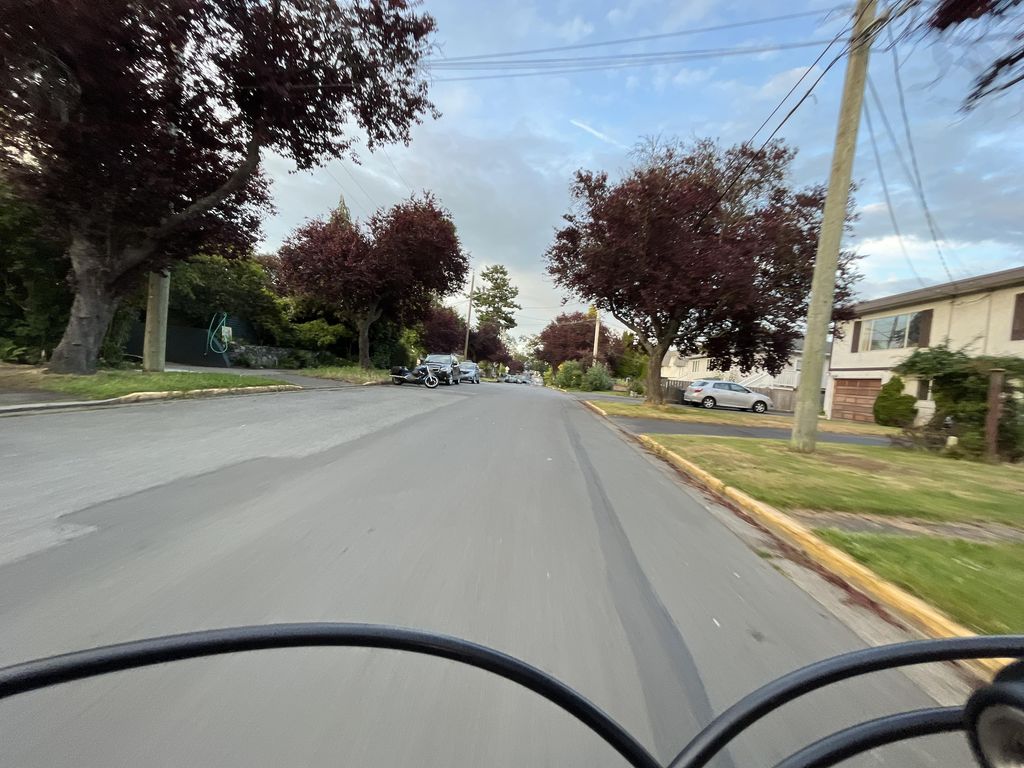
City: victoria